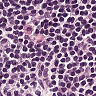
Metastatic tissue present: no